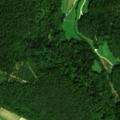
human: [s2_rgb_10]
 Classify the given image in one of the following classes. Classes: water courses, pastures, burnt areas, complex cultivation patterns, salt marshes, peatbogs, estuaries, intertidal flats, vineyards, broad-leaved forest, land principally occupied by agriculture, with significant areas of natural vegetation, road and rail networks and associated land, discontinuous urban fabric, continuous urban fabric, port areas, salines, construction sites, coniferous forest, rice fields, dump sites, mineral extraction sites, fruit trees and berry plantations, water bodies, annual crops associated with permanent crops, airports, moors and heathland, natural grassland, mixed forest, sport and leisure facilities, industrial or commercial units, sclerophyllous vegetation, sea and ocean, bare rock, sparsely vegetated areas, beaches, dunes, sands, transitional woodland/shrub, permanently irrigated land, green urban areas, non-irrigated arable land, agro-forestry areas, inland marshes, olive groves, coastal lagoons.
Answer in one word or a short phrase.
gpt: non-irrigated arable land, mixed forest